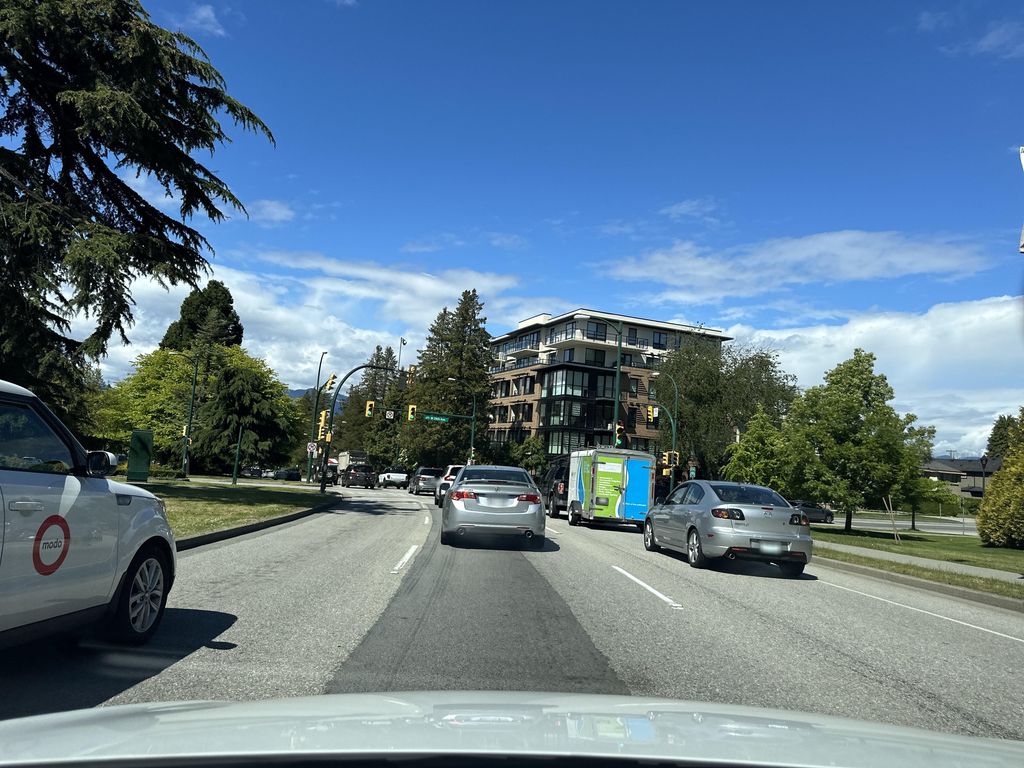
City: vancouver